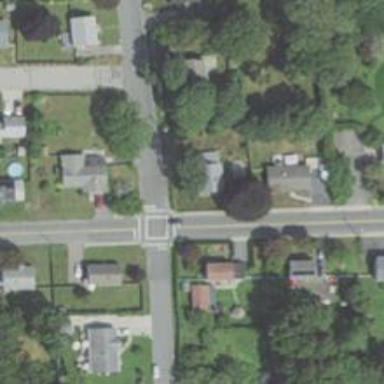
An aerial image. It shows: Marked road crossing.